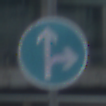
Verkehrszeichen: VorgeschriebeneFahrtrichtungGeradeausOderRechts
Umgebung: Outdoor, Urban
Tageszeit: MorningAfternoon
Wetter: PartlyCloudy
Licht: Natural
Jahreszeit: NotSpecified
Kontrast: LowContrast